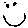
Label: smiley face